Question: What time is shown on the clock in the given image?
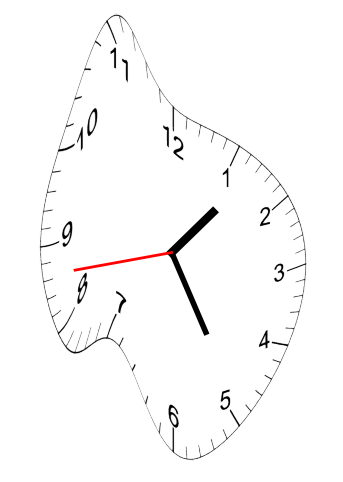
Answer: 01:24:43